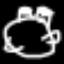
Label: frog